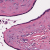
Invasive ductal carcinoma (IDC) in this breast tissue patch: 0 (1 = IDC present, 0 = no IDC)